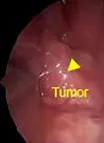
Flexible nasopharyngoscopy examination of nasopharynx. (A, B) In case 1, a prominent mass is observed on the nasopharynx (Yellow headarrow). The mass extends into posterior nasal cavity. The right nasal cavity shows postoperative adhesions (Black headarrow).
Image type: endoscopy (other_endoscopy)